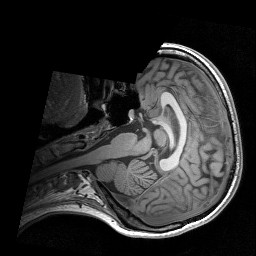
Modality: T1w
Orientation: axial
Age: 27
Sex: female
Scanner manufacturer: siemens
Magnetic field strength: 3 T
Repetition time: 1.9 s
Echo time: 0.00226 s